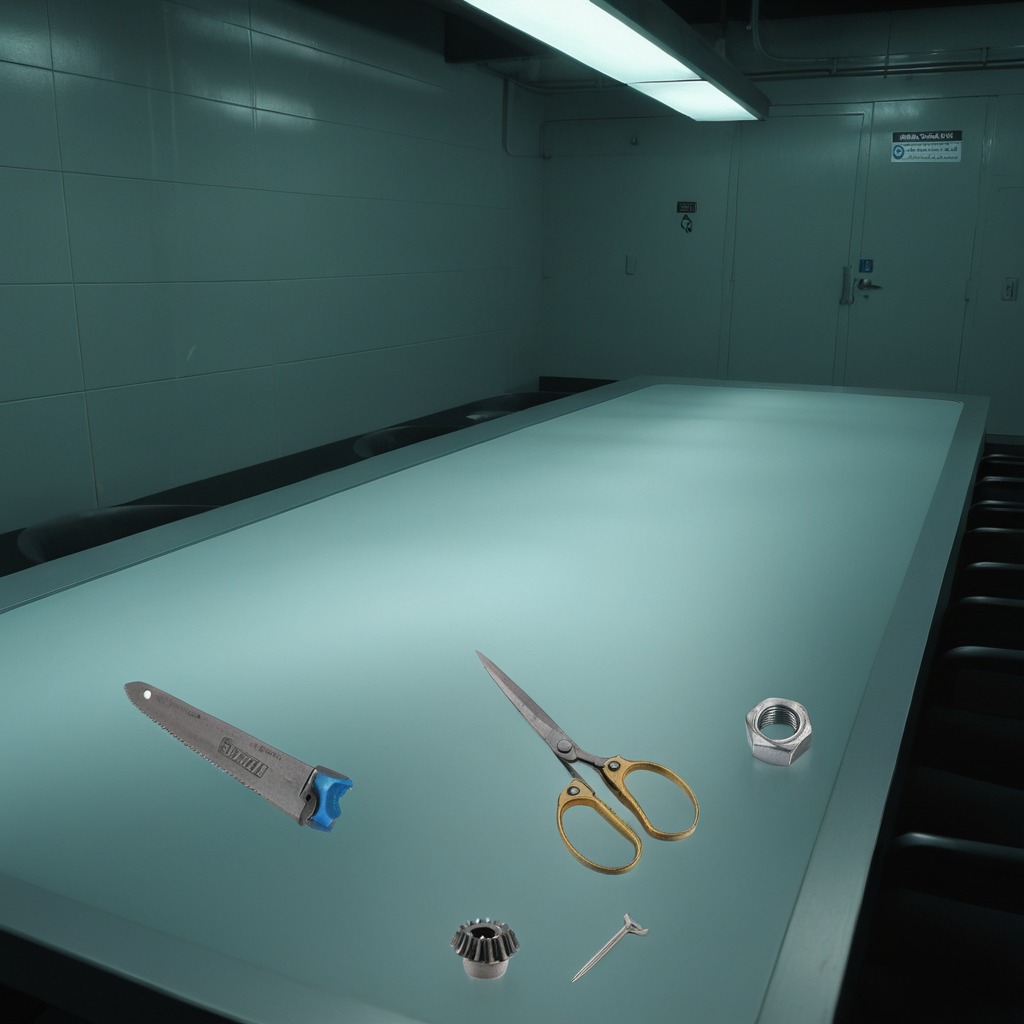
A steel gear with teeth, an iron nail, a handheld metal saw, a metal nut, and a pair of scissors are lying on the clean empty table in a railway signal maintenance room.